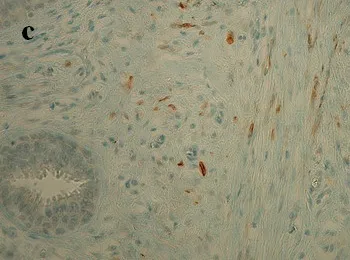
Hematoxylin and eosin and immunohistochemical staining of the breast tumor specimen. B-d) Immunohistochemical staining for smooth muscle actin, desmin, and HHF35 shows the smooth muscle histogenesis of stromal spindle cells (Original magnification x 150).
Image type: pathology (immunostaining)